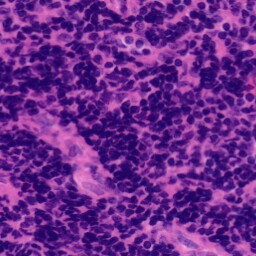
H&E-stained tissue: Tonsil